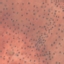
Land use / land cover class: PermanentCrop